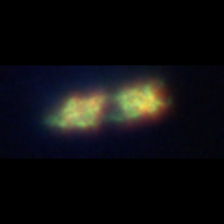
Taxon: Eucampia
Group: Diatoms